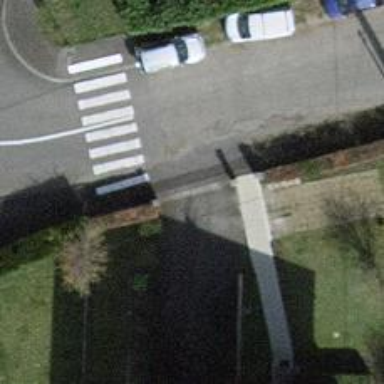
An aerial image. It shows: Gate.